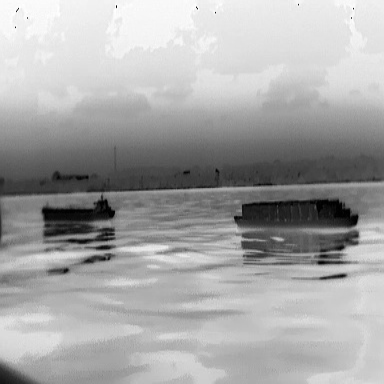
There are two objects shown in the infrared image, including a fishing_boat, and a liner.